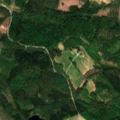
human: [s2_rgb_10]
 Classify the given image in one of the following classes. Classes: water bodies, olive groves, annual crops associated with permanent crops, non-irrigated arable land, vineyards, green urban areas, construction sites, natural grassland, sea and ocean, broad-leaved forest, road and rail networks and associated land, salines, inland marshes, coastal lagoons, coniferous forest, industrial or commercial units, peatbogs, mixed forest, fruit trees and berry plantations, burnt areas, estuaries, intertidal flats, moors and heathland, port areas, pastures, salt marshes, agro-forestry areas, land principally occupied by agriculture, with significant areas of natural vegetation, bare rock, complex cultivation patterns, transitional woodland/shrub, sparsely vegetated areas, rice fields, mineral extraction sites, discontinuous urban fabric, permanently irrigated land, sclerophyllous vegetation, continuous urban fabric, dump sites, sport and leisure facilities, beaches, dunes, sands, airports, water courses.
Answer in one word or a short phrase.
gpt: coniferous forest, mixed forest, water bodies